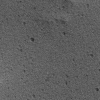
Atmospheric dust classification: not_dusty